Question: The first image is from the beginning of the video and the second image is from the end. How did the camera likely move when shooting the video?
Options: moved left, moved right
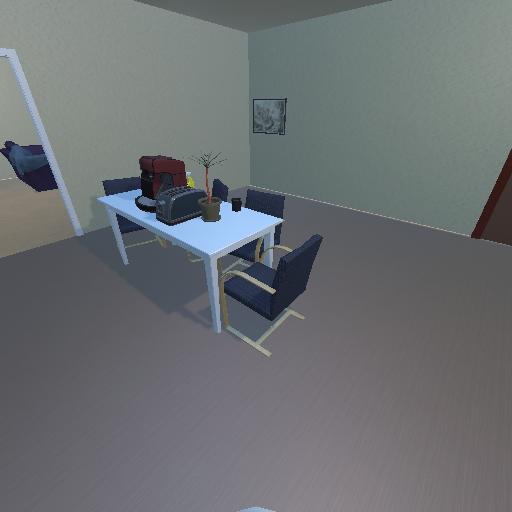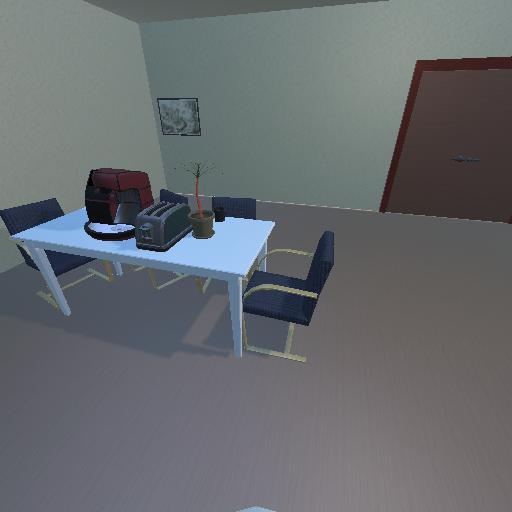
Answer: moved left